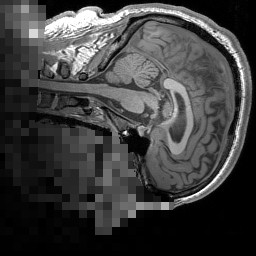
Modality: T1w
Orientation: sagittal
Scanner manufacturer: siemens
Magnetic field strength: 3 T
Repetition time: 1.5 s
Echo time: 0.00291 s